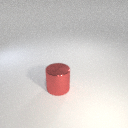
large red metal cylinder